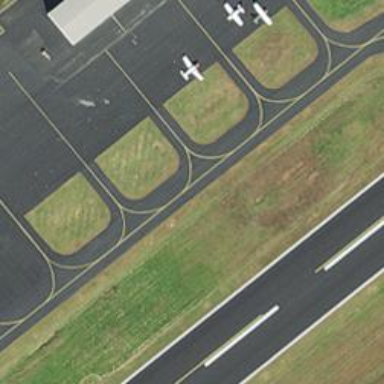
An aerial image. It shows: View of taxiway at the airport.